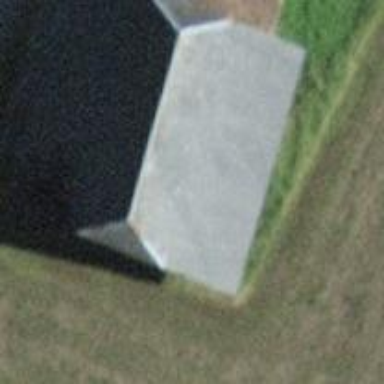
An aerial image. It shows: Barn.